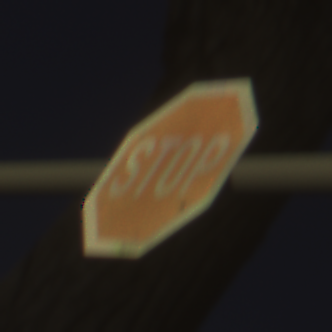
Verkehrszeichen: Stop
Umgebung: Outdoor, Nature
Tageszeit: Midday
Wetter: Clear
Licht: Natural
Jahreszeit: NotSpecified
Kontrast: HighContrast